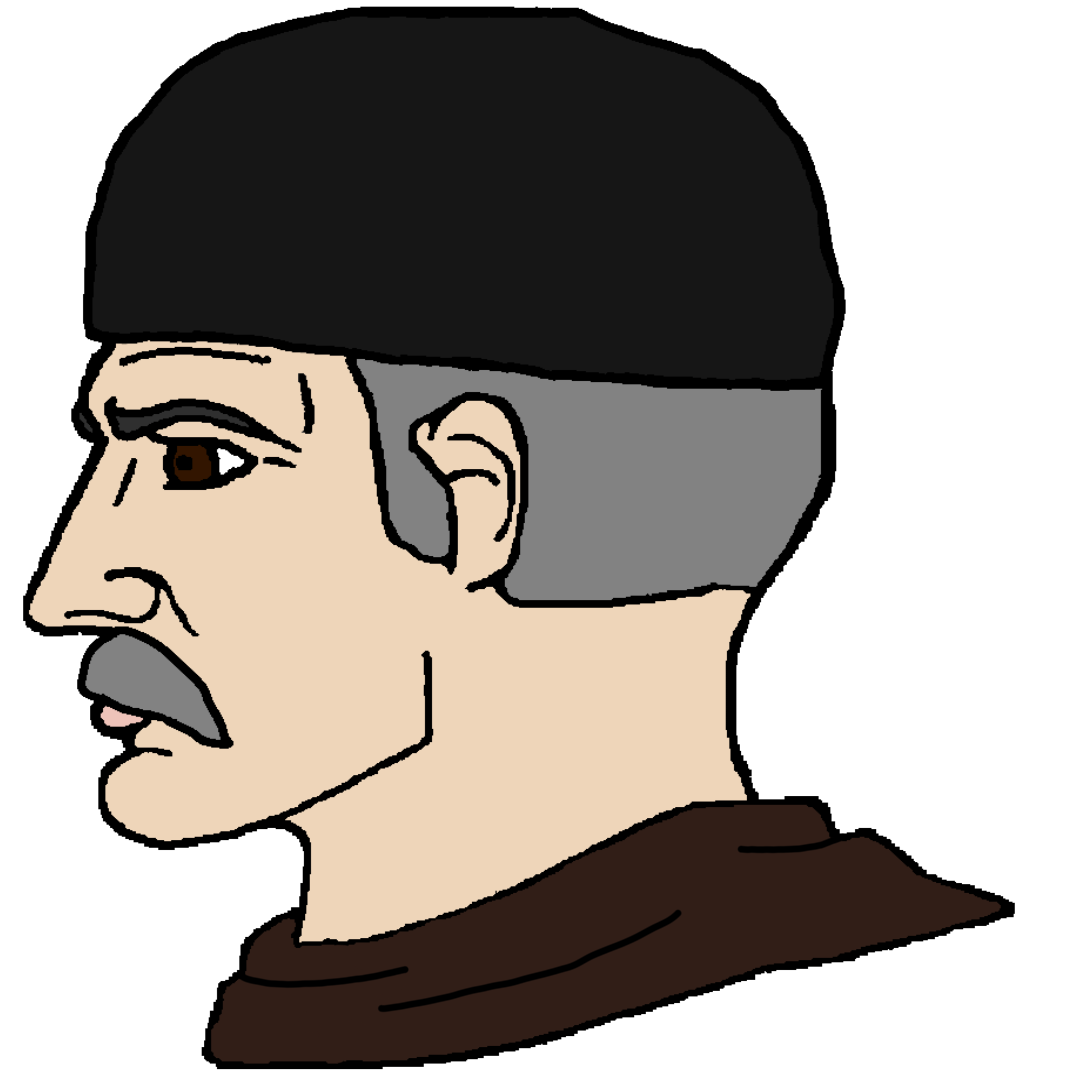
Label: 4_Yes_Chad